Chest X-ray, PA view. Patient: 51 years old, sex F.
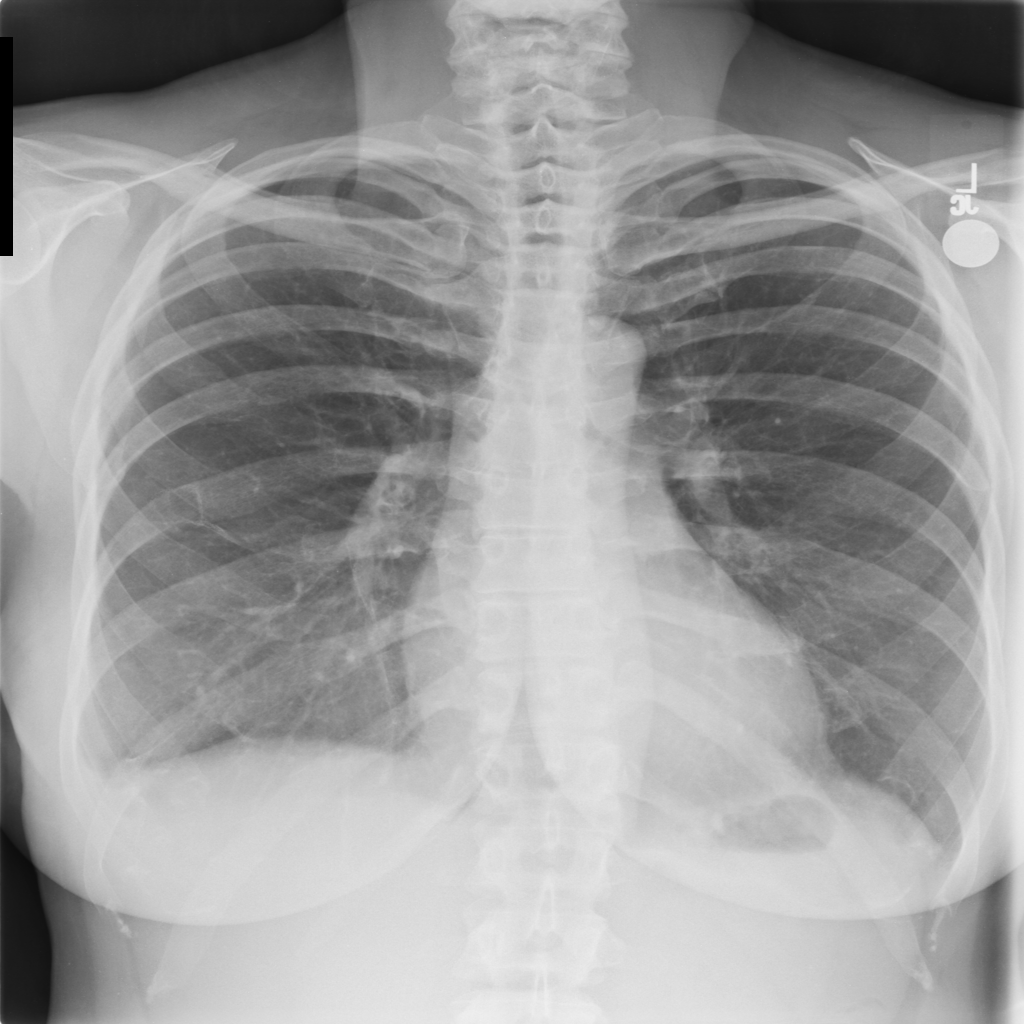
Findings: No Finding